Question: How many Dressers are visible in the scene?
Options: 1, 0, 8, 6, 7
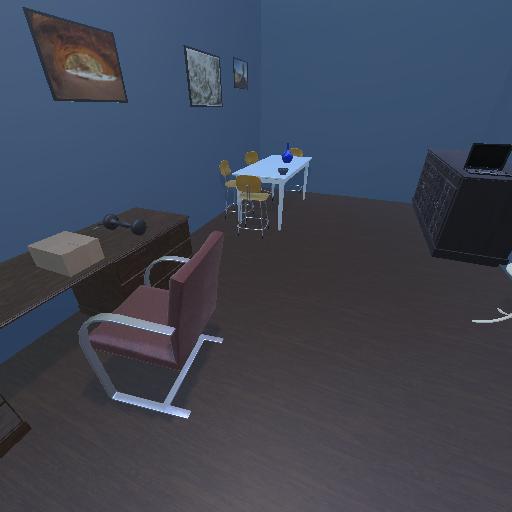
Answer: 1